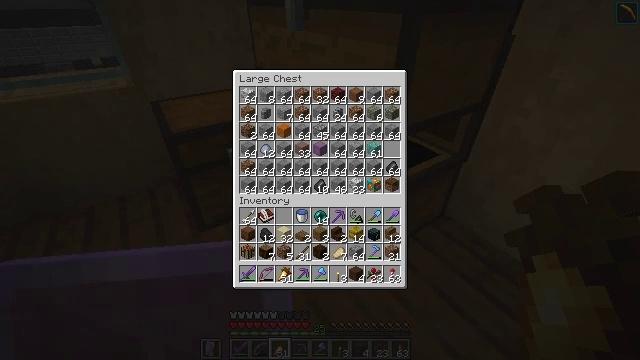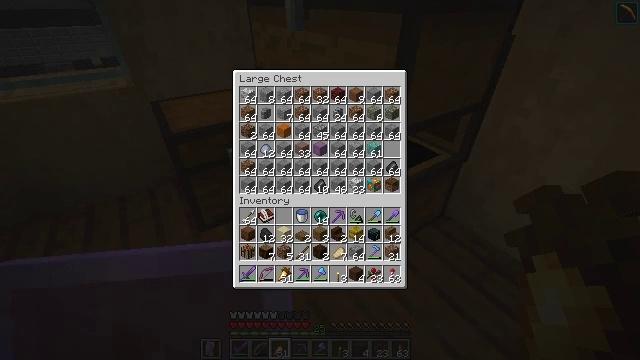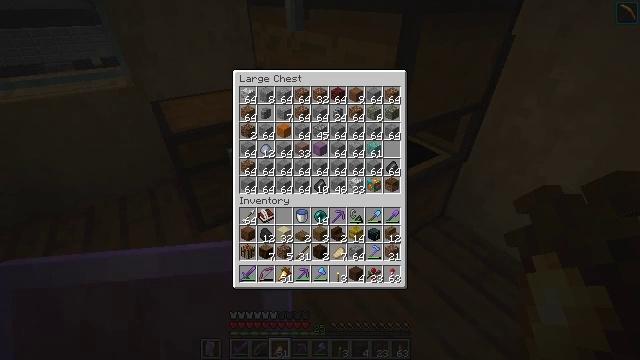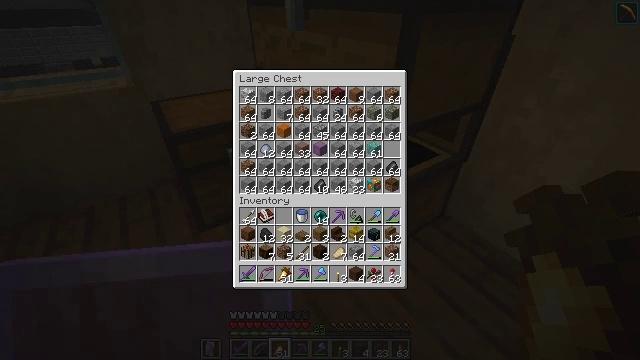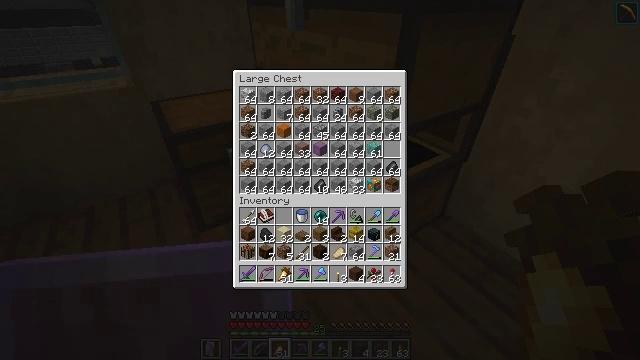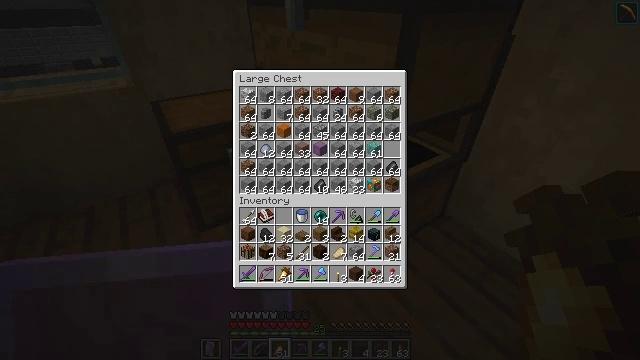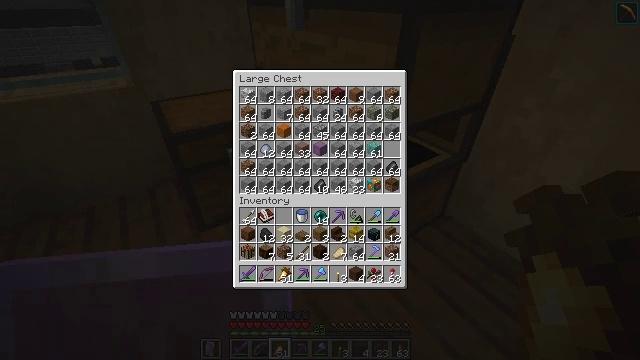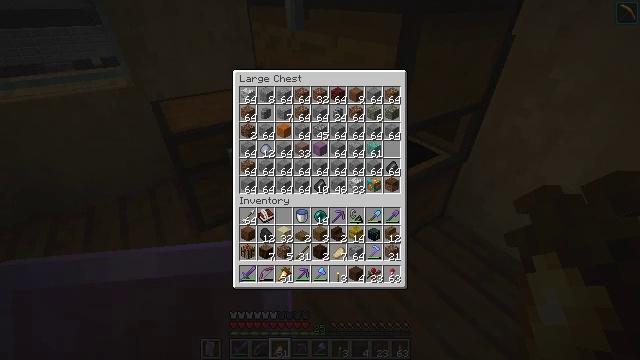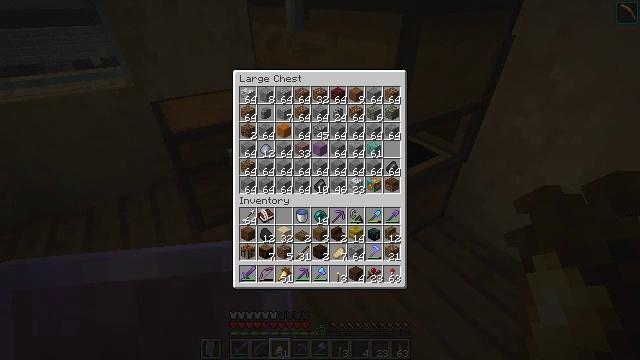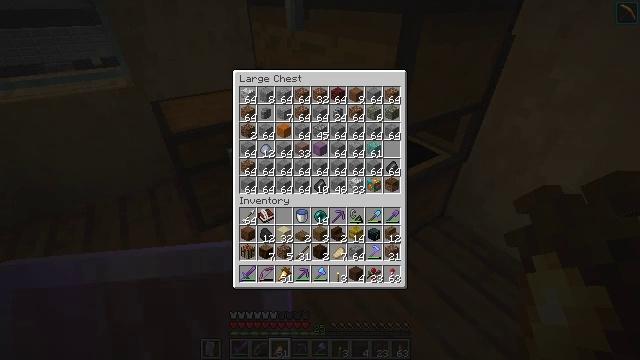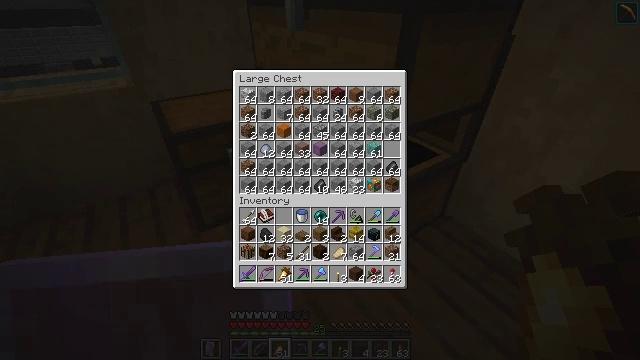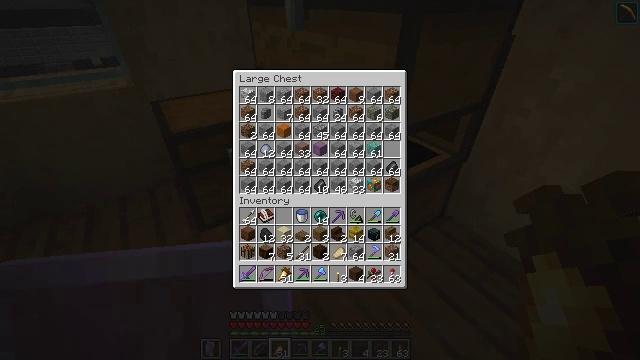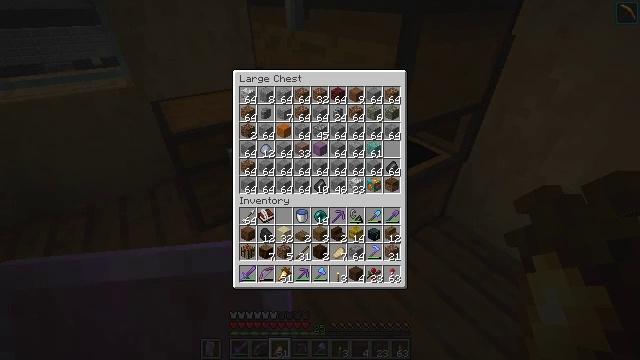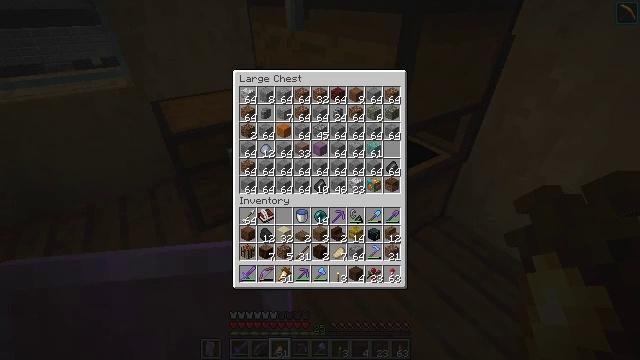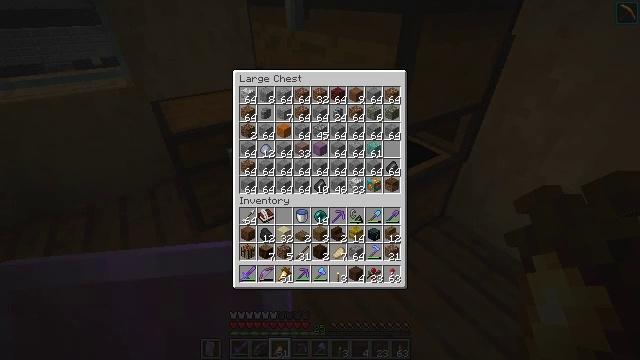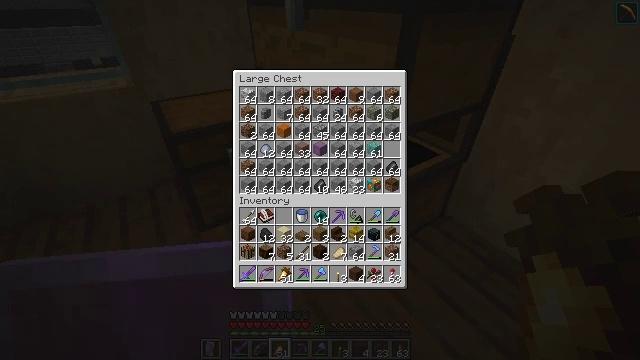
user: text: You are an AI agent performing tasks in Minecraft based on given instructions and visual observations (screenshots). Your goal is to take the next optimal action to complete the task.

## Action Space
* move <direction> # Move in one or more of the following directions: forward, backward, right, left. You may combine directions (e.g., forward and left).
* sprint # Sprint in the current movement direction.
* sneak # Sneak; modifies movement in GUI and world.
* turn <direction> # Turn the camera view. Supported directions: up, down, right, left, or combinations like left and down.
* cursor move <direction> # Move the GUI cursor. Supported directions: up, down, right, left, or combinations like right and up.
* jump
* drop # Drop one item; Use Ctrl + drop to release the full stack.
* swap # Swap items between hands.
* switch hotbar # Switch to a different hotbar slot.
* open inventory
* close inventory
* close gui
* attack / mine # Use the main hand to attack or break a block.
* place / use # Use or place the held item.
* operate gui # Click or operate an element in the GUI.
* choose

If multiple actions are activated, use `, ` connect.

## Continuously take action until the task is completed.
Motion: motion action
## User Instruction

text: Prepare to craft brown concrete powder.
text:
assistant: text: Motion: no_op
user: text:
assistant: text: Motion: no_op
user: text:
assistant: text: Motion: no_op
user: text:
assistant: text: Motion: no_op
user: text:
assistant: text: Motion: no_op
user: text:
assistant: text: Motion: no_op
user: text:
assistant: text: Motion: no_op
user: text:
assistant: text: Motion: no_op
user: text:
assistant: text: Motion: no_op
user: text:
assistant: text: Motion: no_op
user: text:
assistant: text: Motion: no_op
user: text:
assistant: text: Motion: no_op
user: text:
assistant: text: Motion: no_op
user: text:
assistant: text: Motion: no_op
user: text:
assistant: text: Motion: no_op
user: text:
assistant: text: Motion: no_op
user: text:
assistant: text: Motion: no_op
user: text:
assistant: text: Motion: no_op
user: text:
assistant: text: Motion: no_op
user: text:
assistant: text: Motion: no_op
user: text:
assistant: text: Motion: no_op
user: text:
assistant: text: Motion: no_op
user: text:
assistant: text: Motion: no_op
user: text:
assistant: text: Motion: no_op
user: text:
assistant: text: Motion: cursor move left
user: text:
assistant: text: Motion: no_op
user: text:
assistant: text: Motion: no_op
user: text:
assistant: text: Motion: no_op
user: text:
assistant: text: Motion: no_op
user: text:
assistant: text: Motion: no_op